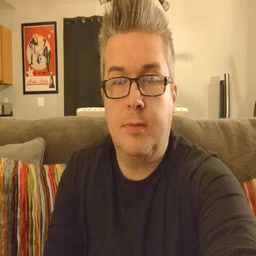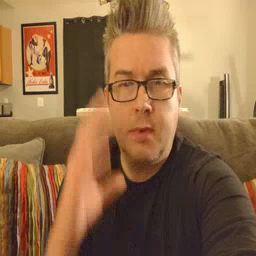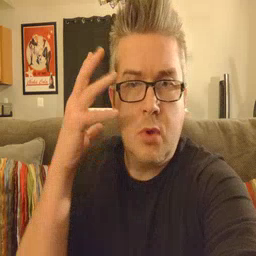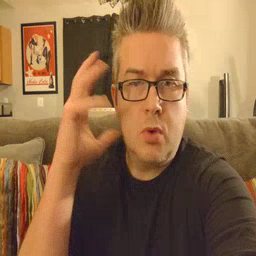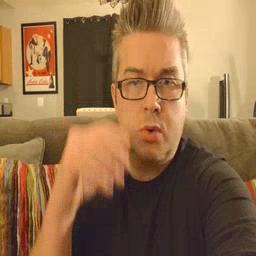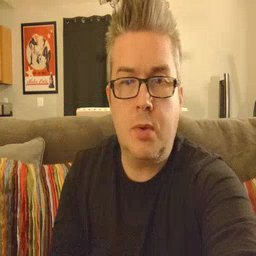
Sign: radio